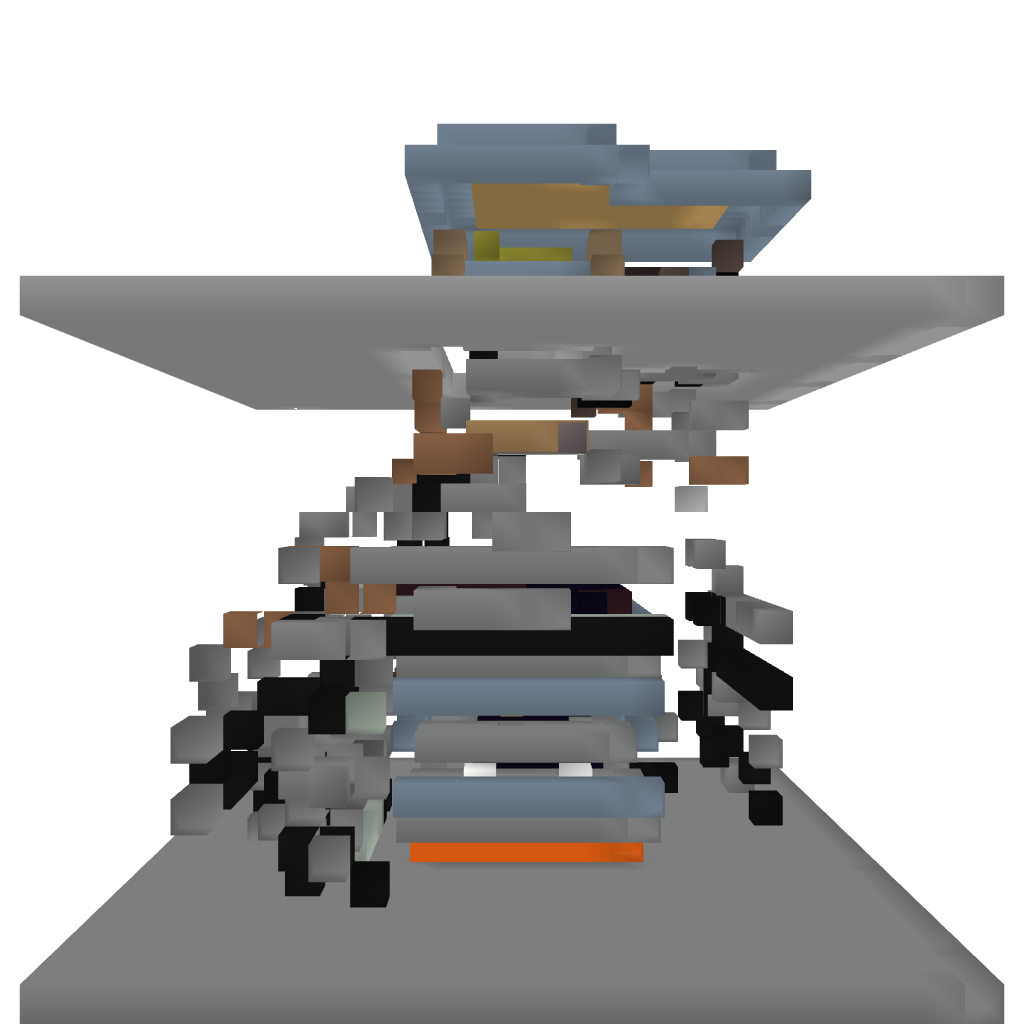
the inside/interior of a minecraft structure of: Torture Chamber v1.0